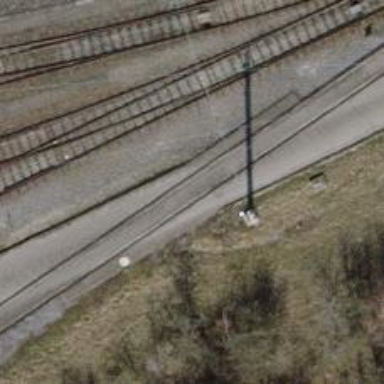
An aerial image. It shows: Railway level crossing.